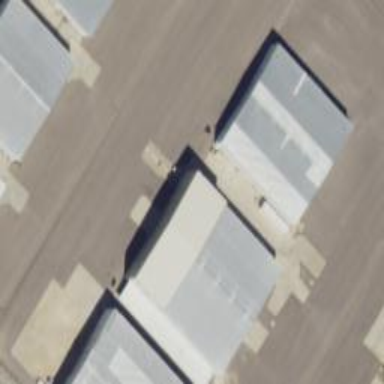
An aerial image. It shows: Hangar building.